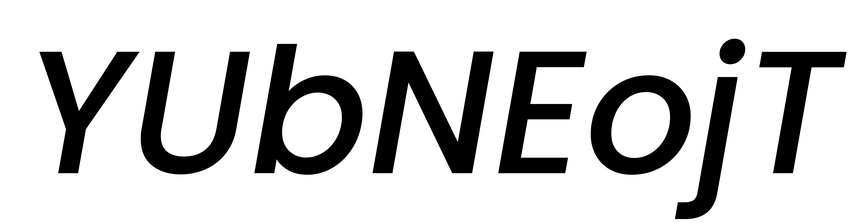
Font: Poppins-MediumItalic